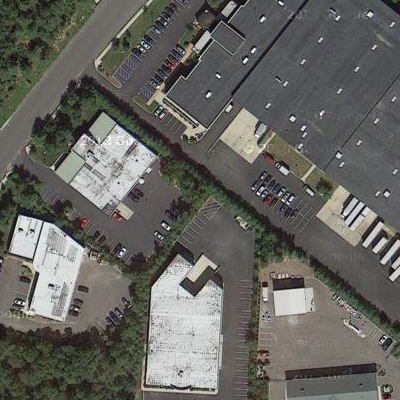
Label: cIndustry